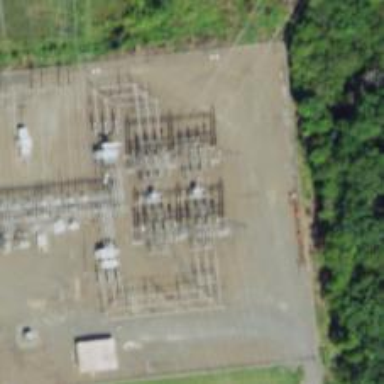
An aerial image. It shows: Switch used for power control.